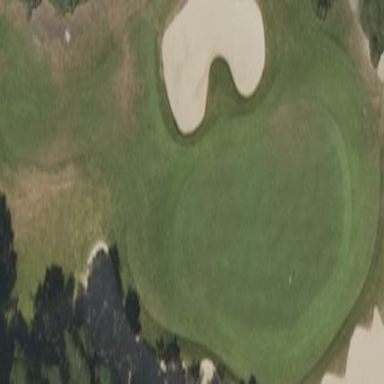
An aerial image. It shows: Scenic golf fairway.